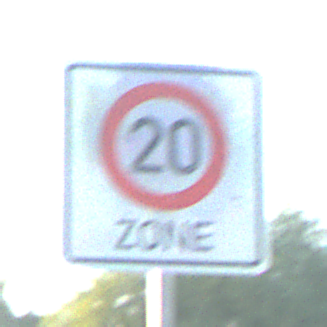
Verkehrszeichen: BeginnZone20
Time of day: SunriseSunset
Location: Outdoor (RoadRail)
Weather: Clear
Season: NotSpecified
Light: Natural